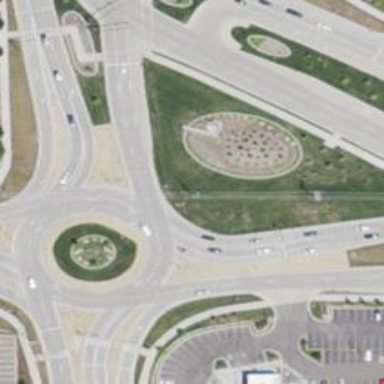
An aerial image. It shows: Secondary road around roundabout.